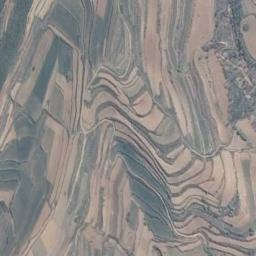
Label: terrace